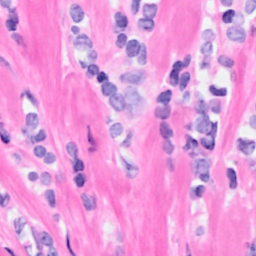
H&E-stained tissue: Breast